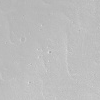
Atmospheric dust classification: not_dusty